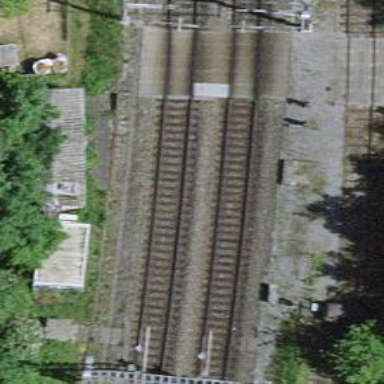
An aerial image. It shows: Single-track railway with electrified contact lines.